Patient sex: F
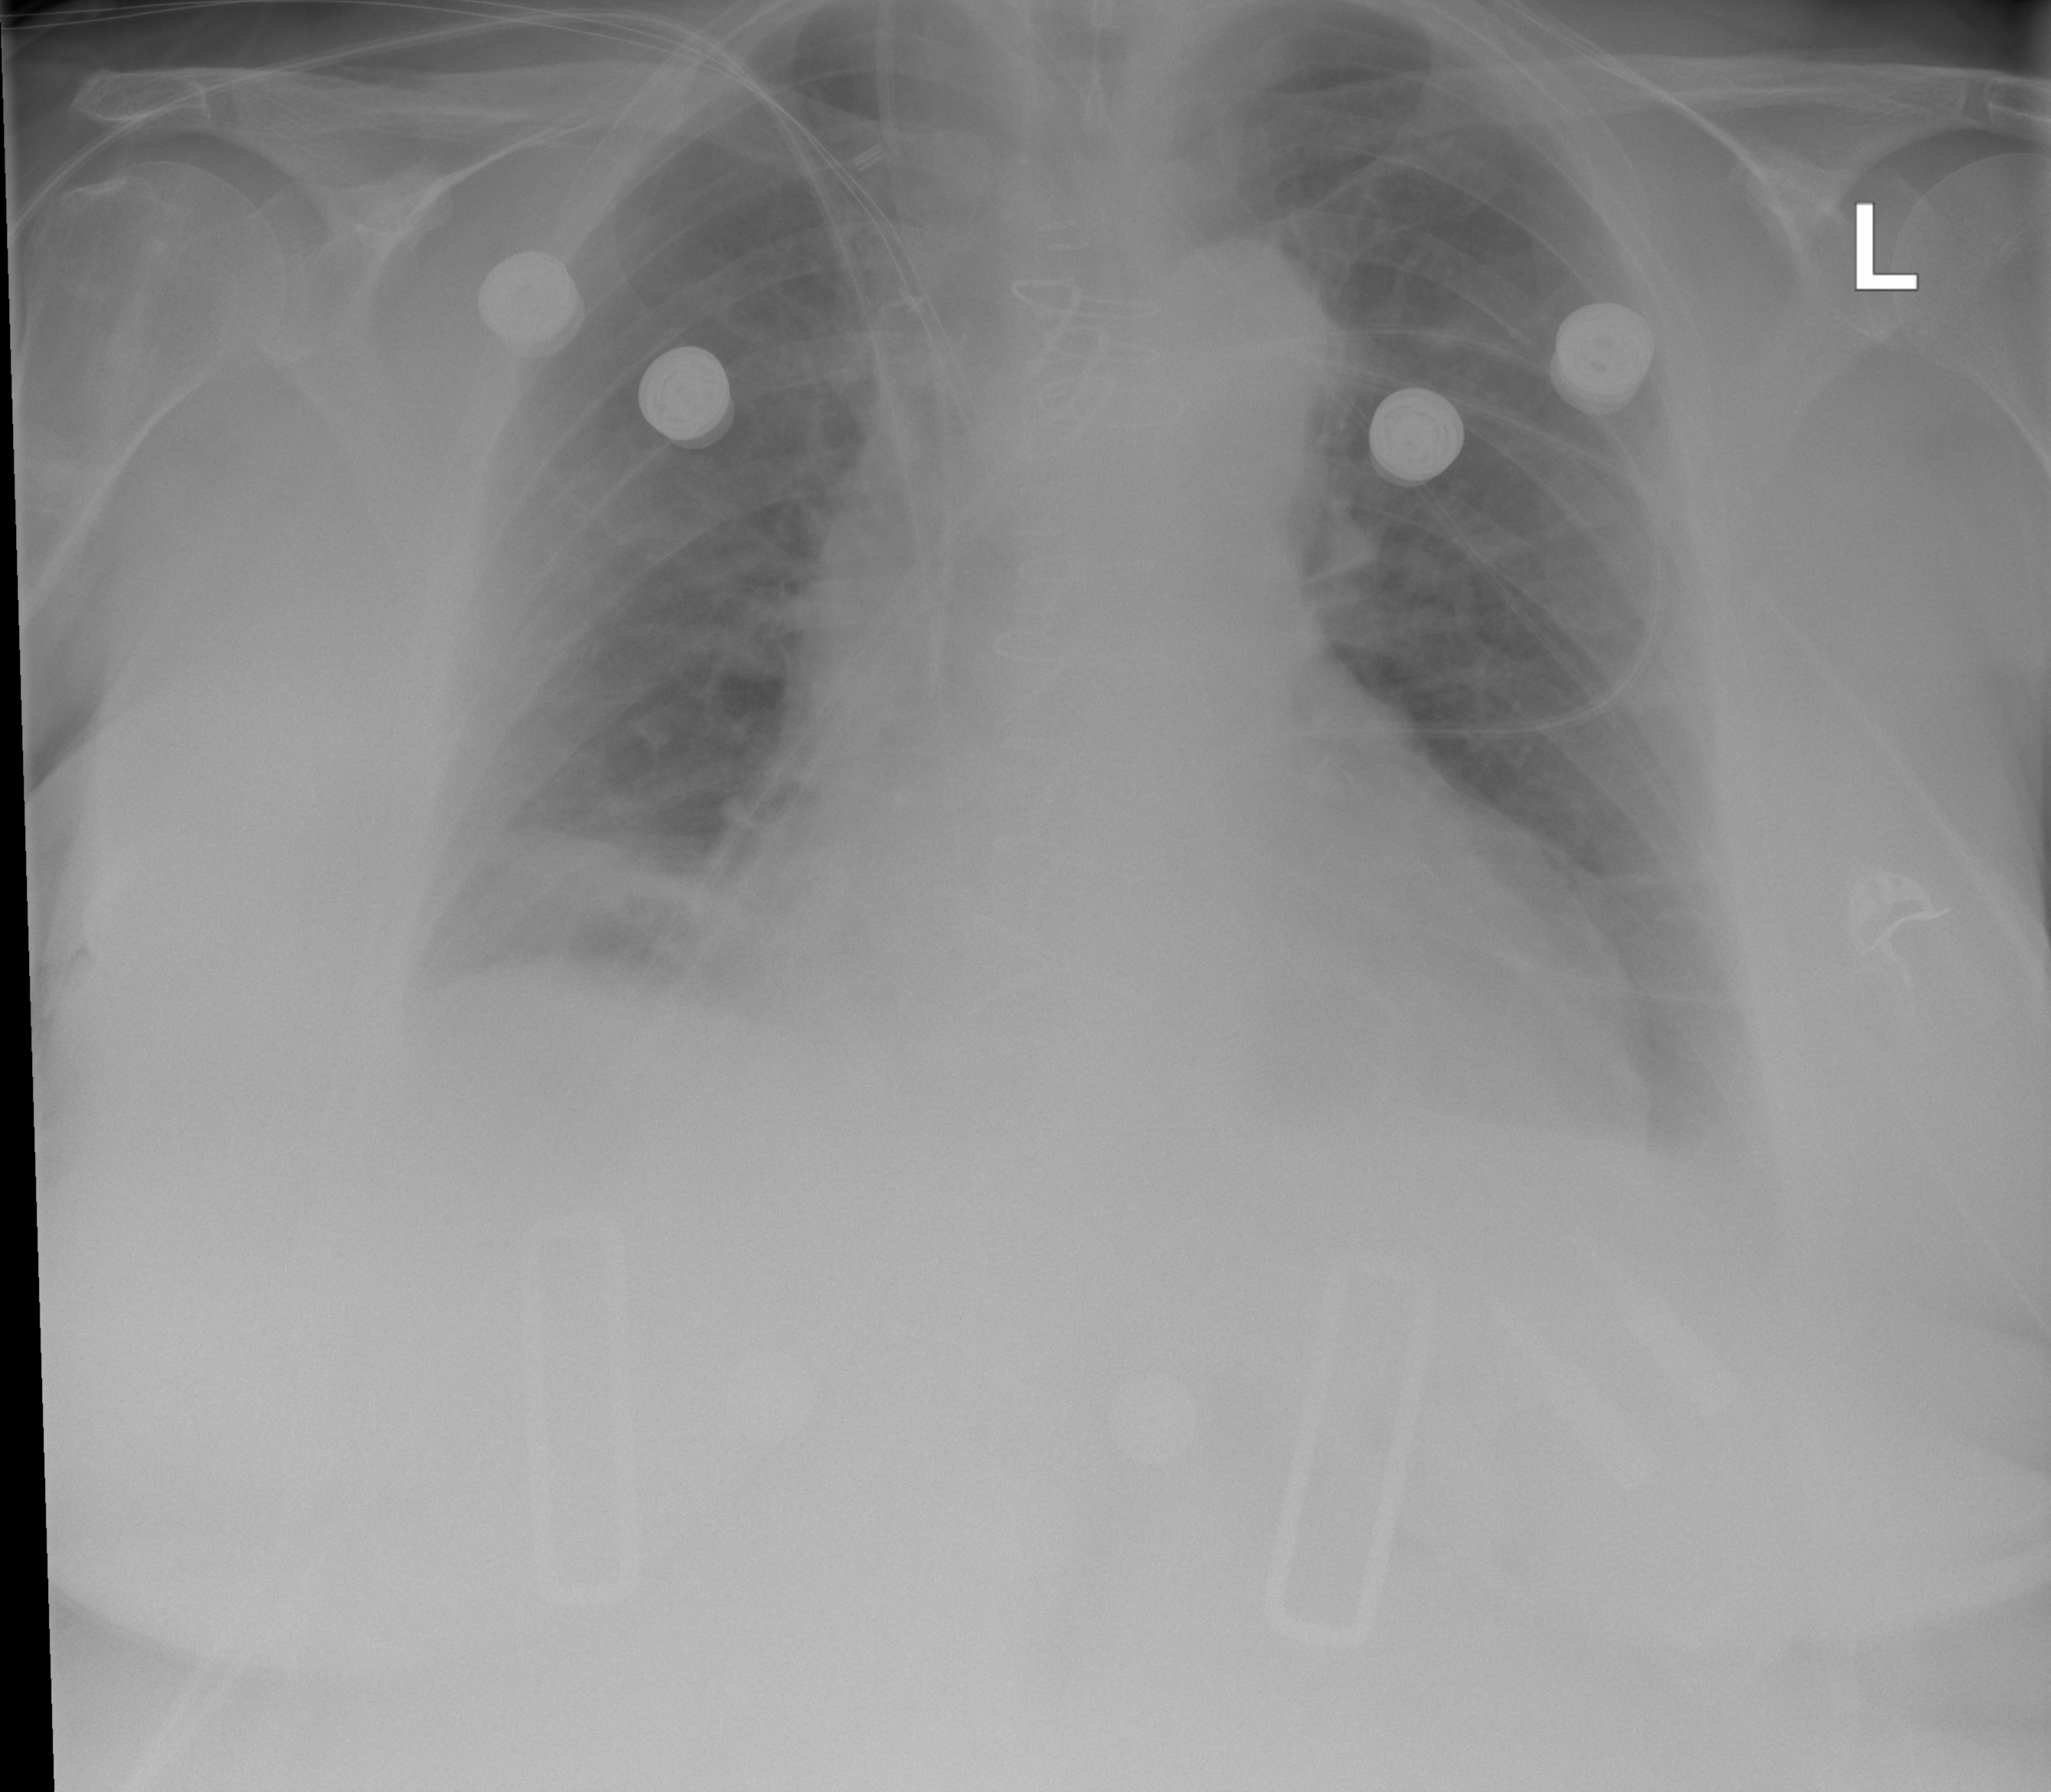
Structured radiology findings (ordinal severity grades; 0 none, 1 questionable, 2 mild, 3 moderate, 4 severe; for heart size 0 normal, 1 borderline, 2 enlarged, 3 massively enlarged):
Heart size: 1
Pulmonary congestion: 1
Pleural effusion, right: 2
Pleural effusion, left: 2
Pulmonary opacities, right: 0
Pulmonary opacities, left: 0
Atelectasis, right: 2
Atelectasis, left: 2